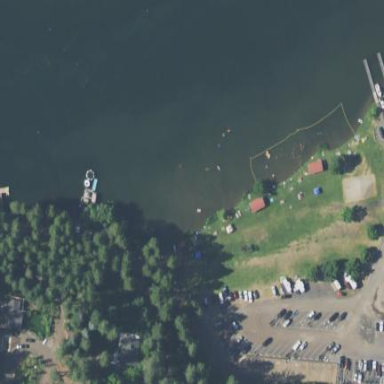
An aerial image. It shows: Swimming area used for leisure and sports activities.